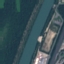
Land use / land cover: River